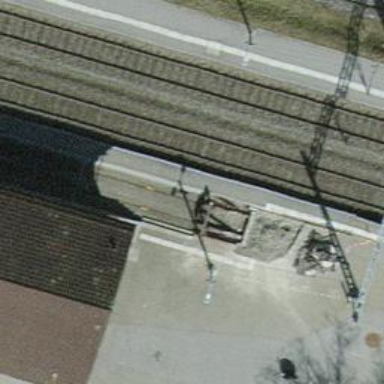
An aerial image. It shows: Railway buffer stop.